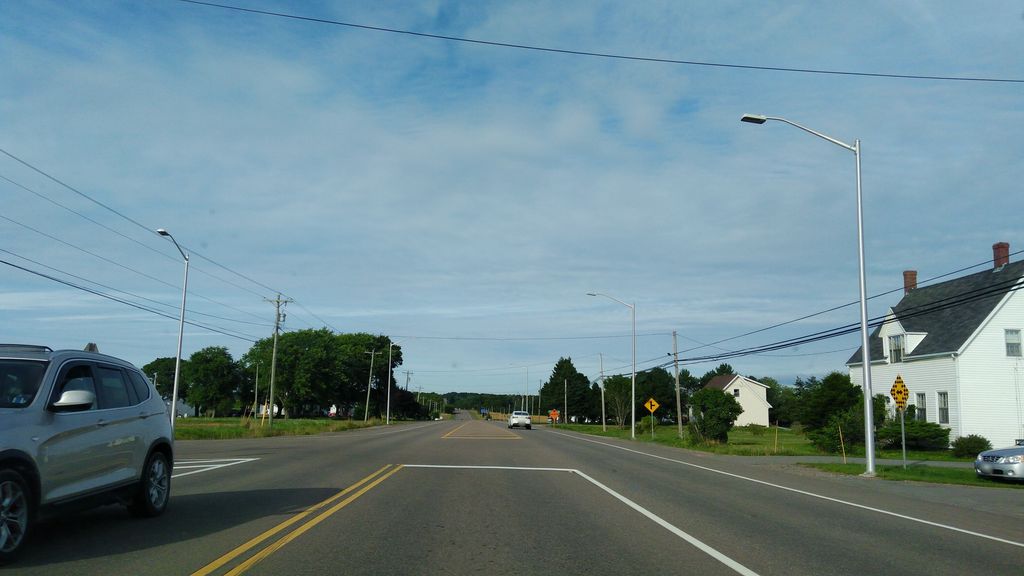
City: charlottetown